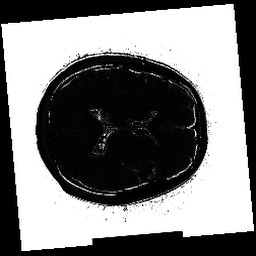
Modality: T2map
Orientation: axial
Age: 32
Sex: female
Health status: ill